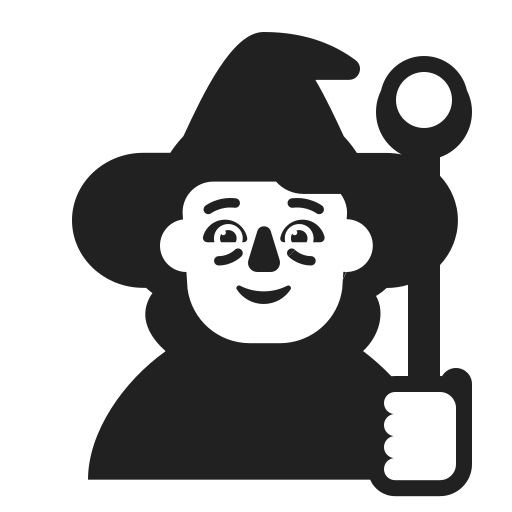
person mage high contrast default